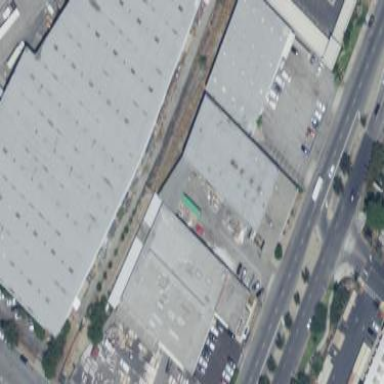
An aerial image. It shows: Warehouse.